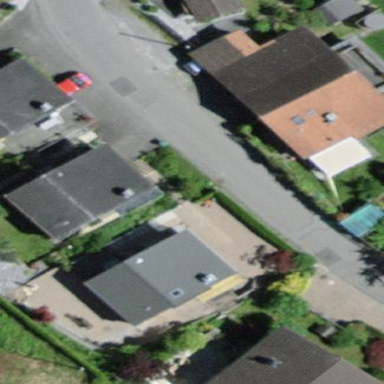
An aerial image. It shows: Residential building.